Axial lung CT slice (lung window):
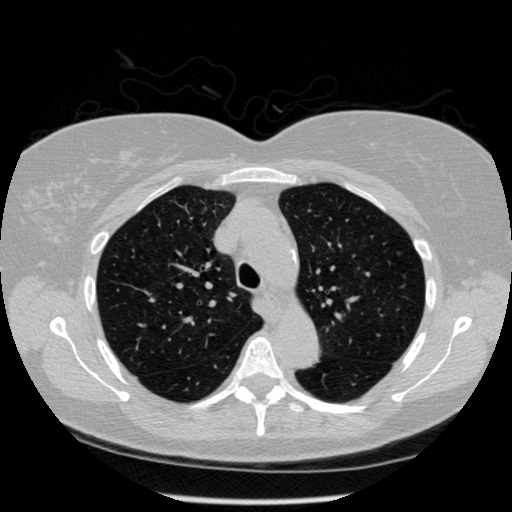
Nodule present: no